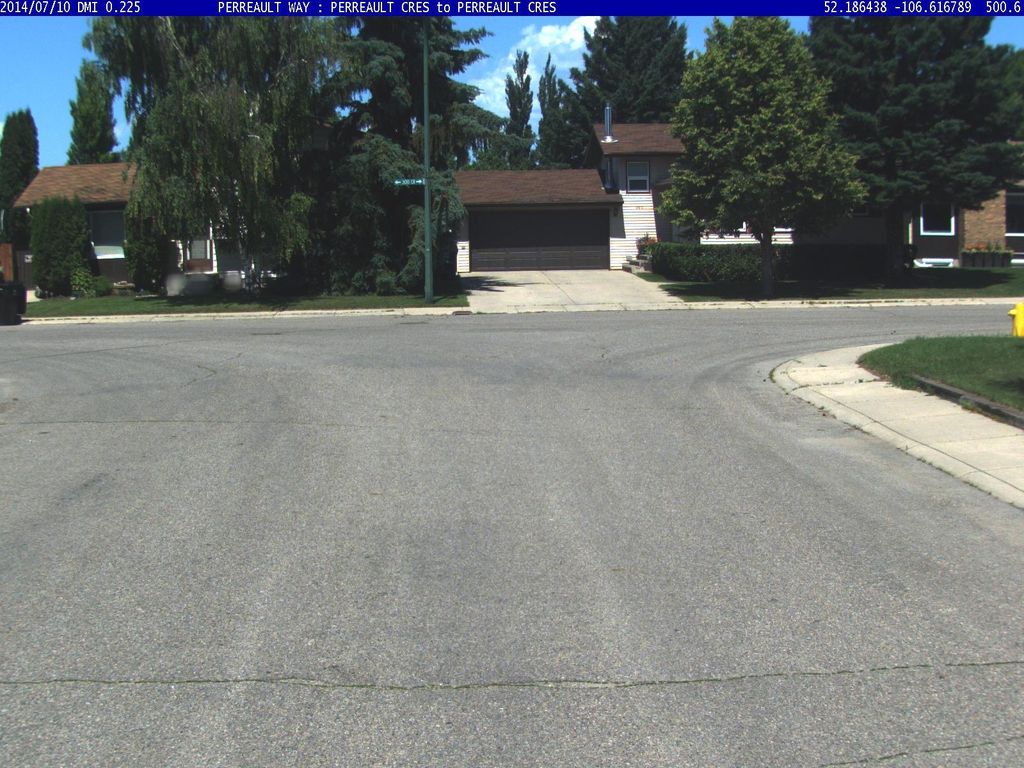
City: saskatoon